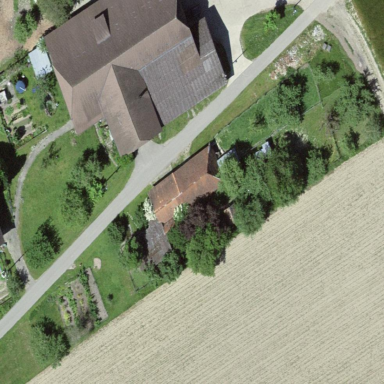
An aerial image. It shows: Farmyard area.